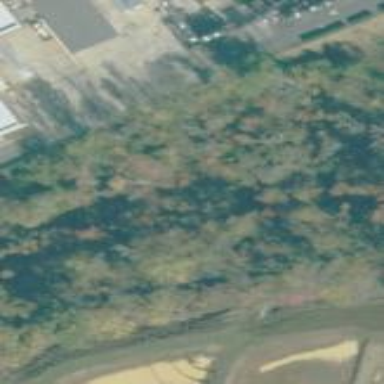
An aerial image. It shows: Mixed woodland with variety of leaf types and cycles.